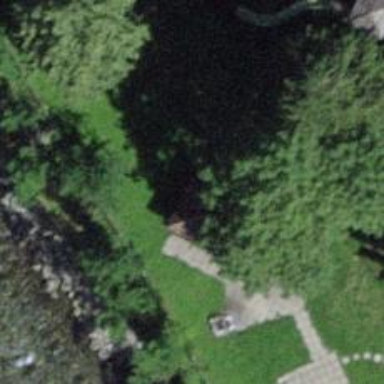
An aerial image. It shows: Picnic table located in leisure land area.